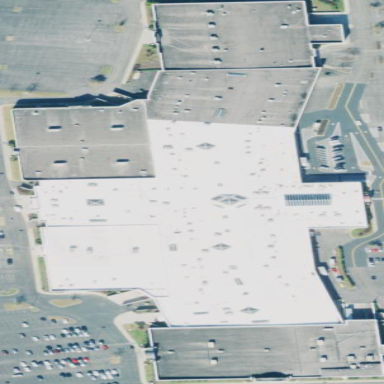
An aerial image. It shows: Mall building.